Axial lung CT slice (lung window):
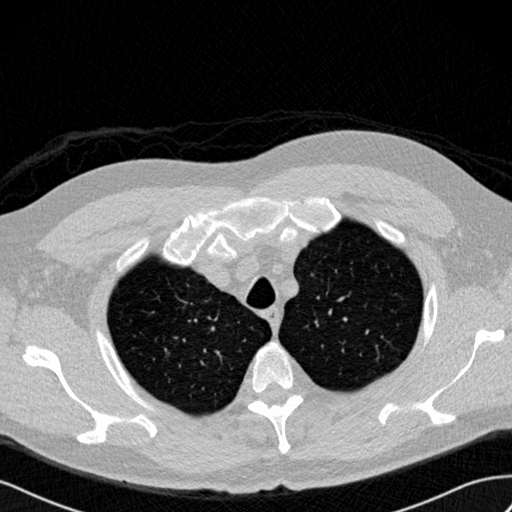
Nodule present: no